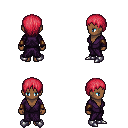
a pixel art fantasy rpg character, female body template, human, dark skin, purple robe, white pants, ruby red plain hairstyle, leather bracers, metal boots, four views (front, back, left, right), 2x2 character sprite sheet, small pixel art, hard edges, no anti-aliasing